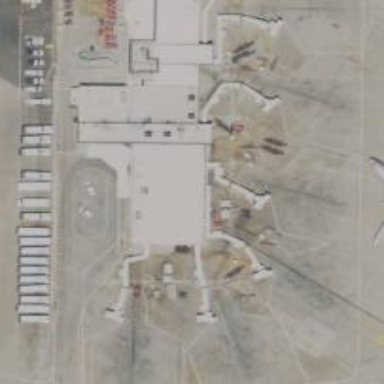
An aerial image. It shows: Airport gate.